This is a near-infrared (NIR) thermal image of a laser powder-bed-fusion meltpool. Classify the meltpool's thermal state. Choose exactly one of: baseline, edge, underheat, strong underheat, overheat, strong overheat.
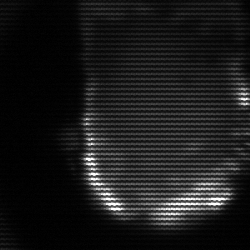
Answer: baseline